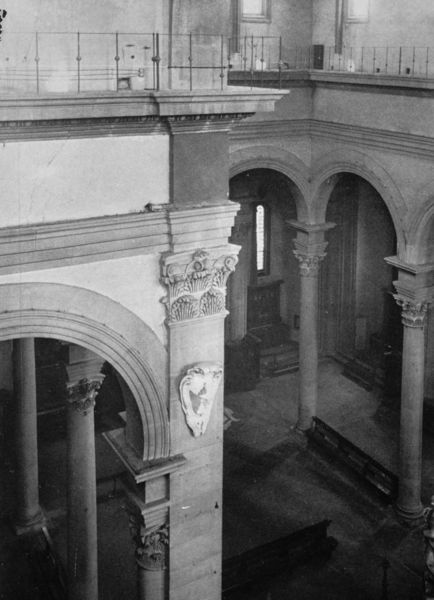
Titel: Santo Spirito (Kuppelpfeiler)
Künstler: Filippo Brunelleschi
Standort: Firenze
Institution: Chiesa di Santo Spirito
Schlagwörter: kämpfer, schatten, weiß, fenster, grau, licht, pfeiler, schwarz, säule, säulen, blick, gebäude, architektur, stein, innenraum, brüstung, kirche, schlank, boden, renaissance, balkon, schiff, bogen, italien, hof, bank, empore, pilaster, detail, metall, geländer, hoch, galerie, halle, foto, fotografie, photographie, bögen, innenhof, umgang, mauerwerk, schwarzweiß, arkaden, bänke, kapitelle, kapitell, photo, fries, wappen, sims, gesims, obergaden, schloß, florenz, etagen, geschosse, thorn, muschel, muscheln, schaft, aufnahme, gebälk, abakus, schäfte, kämpferplatte, vierung, eingangshalle, halbbogen, blendarkaden, korinthische säule, santo spirito, släulen, rund und hoch